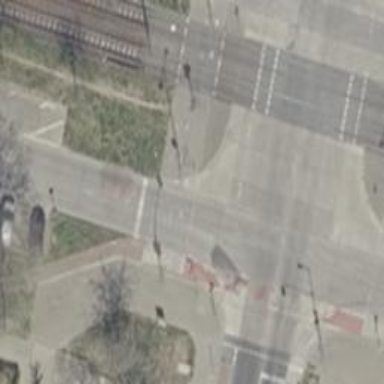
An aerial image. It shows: Road with traffic signals.